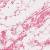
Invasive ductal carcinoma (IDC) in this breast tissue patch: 0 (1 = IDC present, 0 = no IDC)